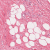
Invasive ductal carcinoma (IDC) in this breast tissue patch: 0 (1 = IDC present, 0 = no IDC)